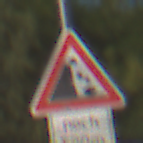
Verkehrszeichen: SteinschlagLinks
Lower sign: LaengeEinerStrecke3
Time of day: Midday
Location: Outdoor (Nature)
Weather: Clear
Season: Summer
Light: Natural